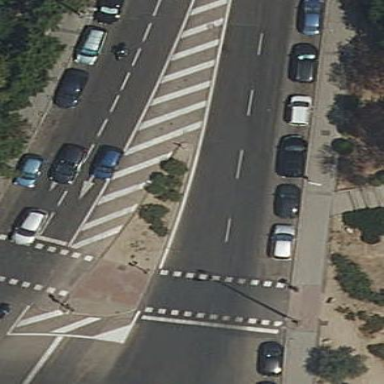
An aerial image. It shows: Kerb barrier.